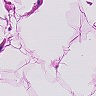
Metastatic tissue present: no